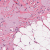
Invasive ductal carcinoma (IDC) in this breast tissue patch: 1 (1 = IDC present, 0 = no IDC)